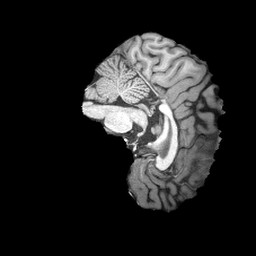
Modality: T1w
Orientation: sagittal
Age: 19
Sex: male